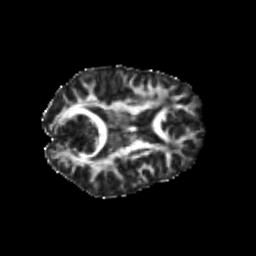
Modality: FA
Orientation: axial
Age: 25
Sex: female
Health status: healthy
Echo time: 0.074 s